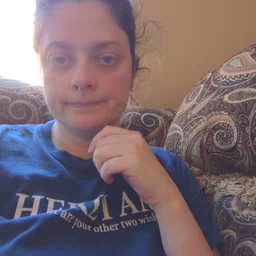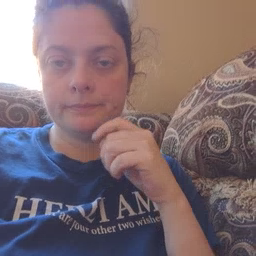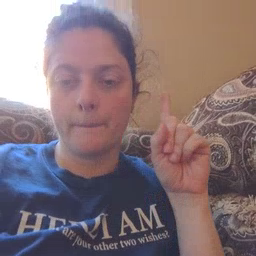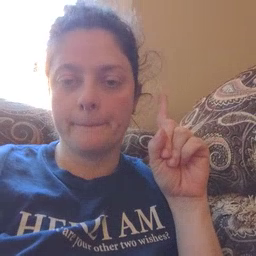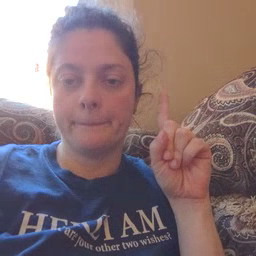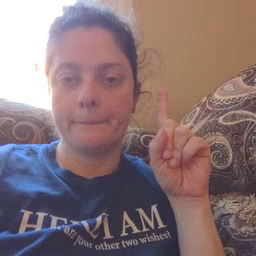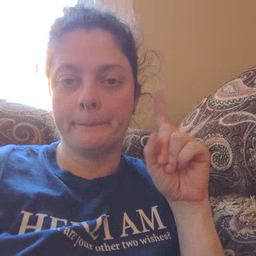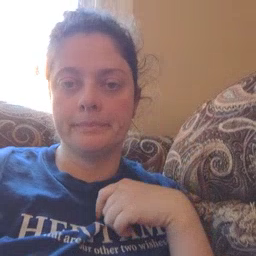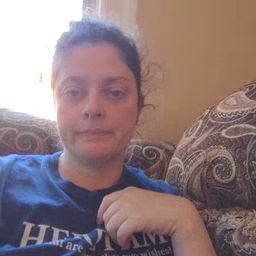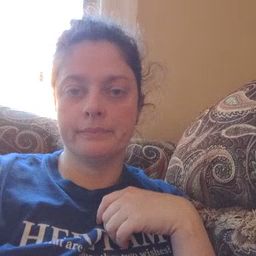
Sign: up